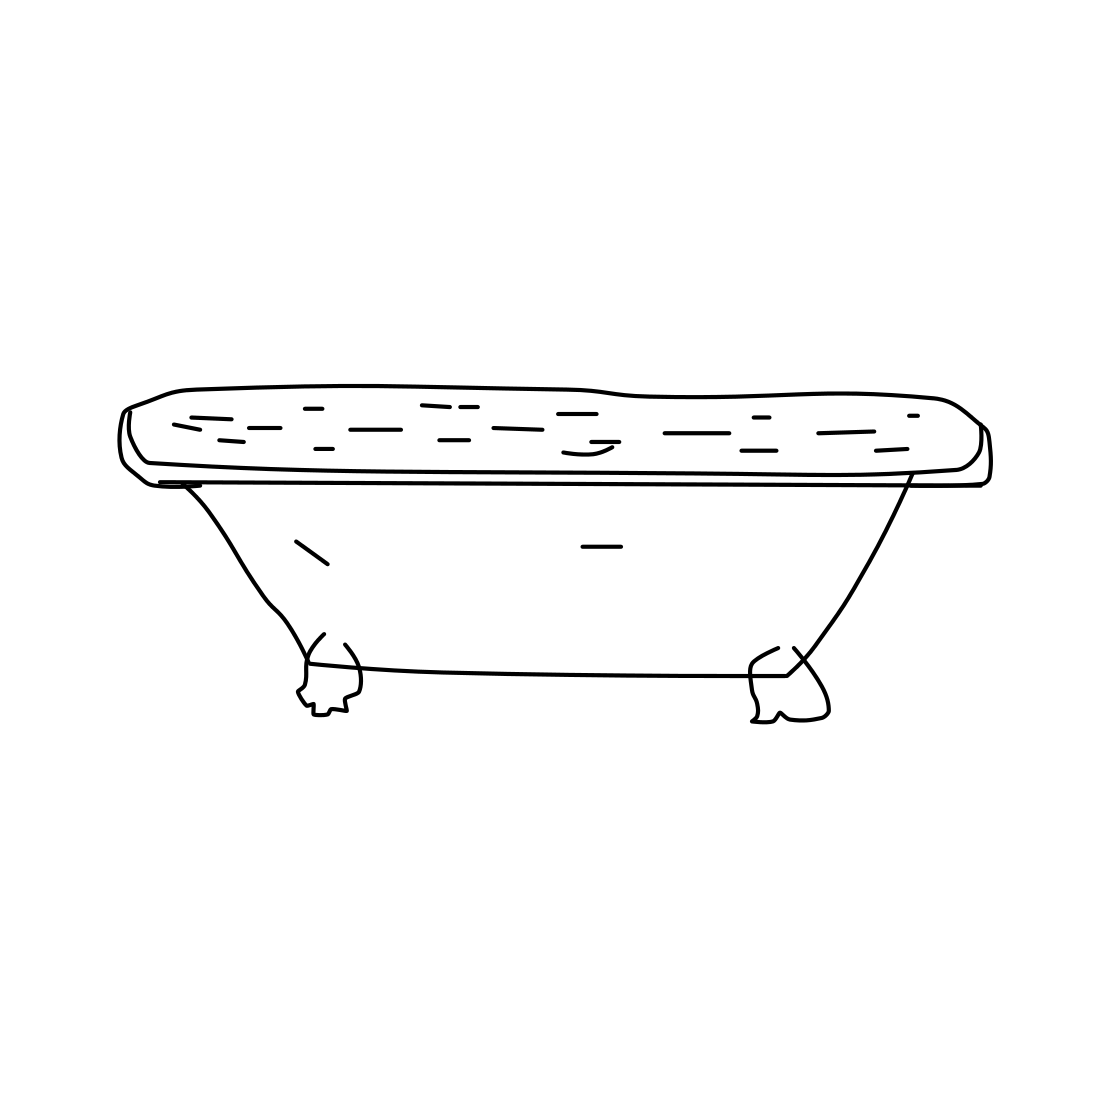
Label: bathtub